Interaction volume radius: 10 \u00c5
Interaction volume height: 10 \u00c5
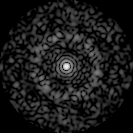
Disorder parameter: 0.861